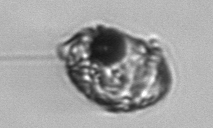
Label: Proterythropsis